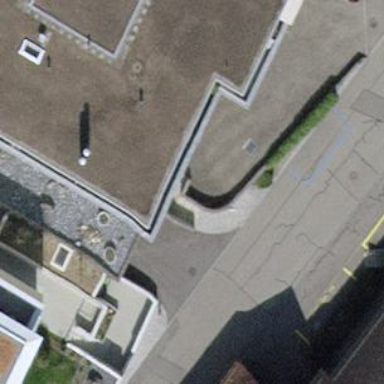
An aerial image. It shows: Parking entrance.